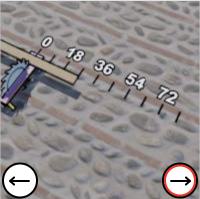
Task: length
Answer: 27
First scale value: 18.0